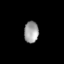
Tissue: lung
Cell type: Others
Senescence score: 0.235
Nuclear area (px): 303
Mean DAPI intensity: 159.234